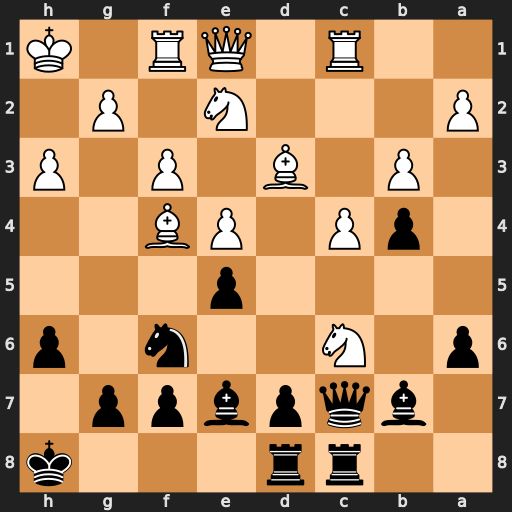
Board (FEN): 2rr3k/1bqpbpp1/p1N2n1p/4p3/1pP1PB2/1P1B1P1P/P3N1P1/2R1QR1K
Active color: b
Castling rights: -
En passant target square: -
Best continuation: dxc6 Bh2 Rxd3